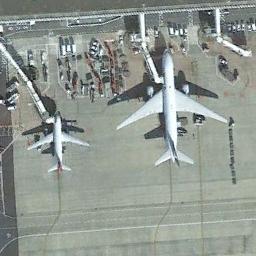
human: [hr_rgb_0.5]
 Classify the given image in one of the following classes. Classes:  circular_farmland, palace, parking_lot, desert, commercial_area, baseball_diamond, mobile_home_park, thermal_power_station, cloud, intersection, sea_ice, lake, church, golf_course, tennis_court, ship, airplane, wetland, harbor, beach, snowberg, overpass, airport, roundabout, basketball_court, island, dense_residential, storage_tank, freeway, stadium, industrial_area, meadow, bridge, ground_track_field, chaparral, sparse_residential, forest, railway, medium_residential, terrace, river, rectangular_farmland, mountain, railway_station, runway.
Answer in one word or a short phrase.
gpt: airplane